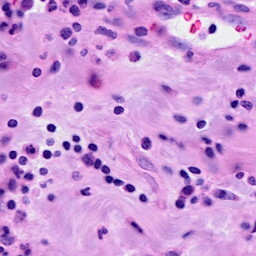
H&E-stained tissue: Breast